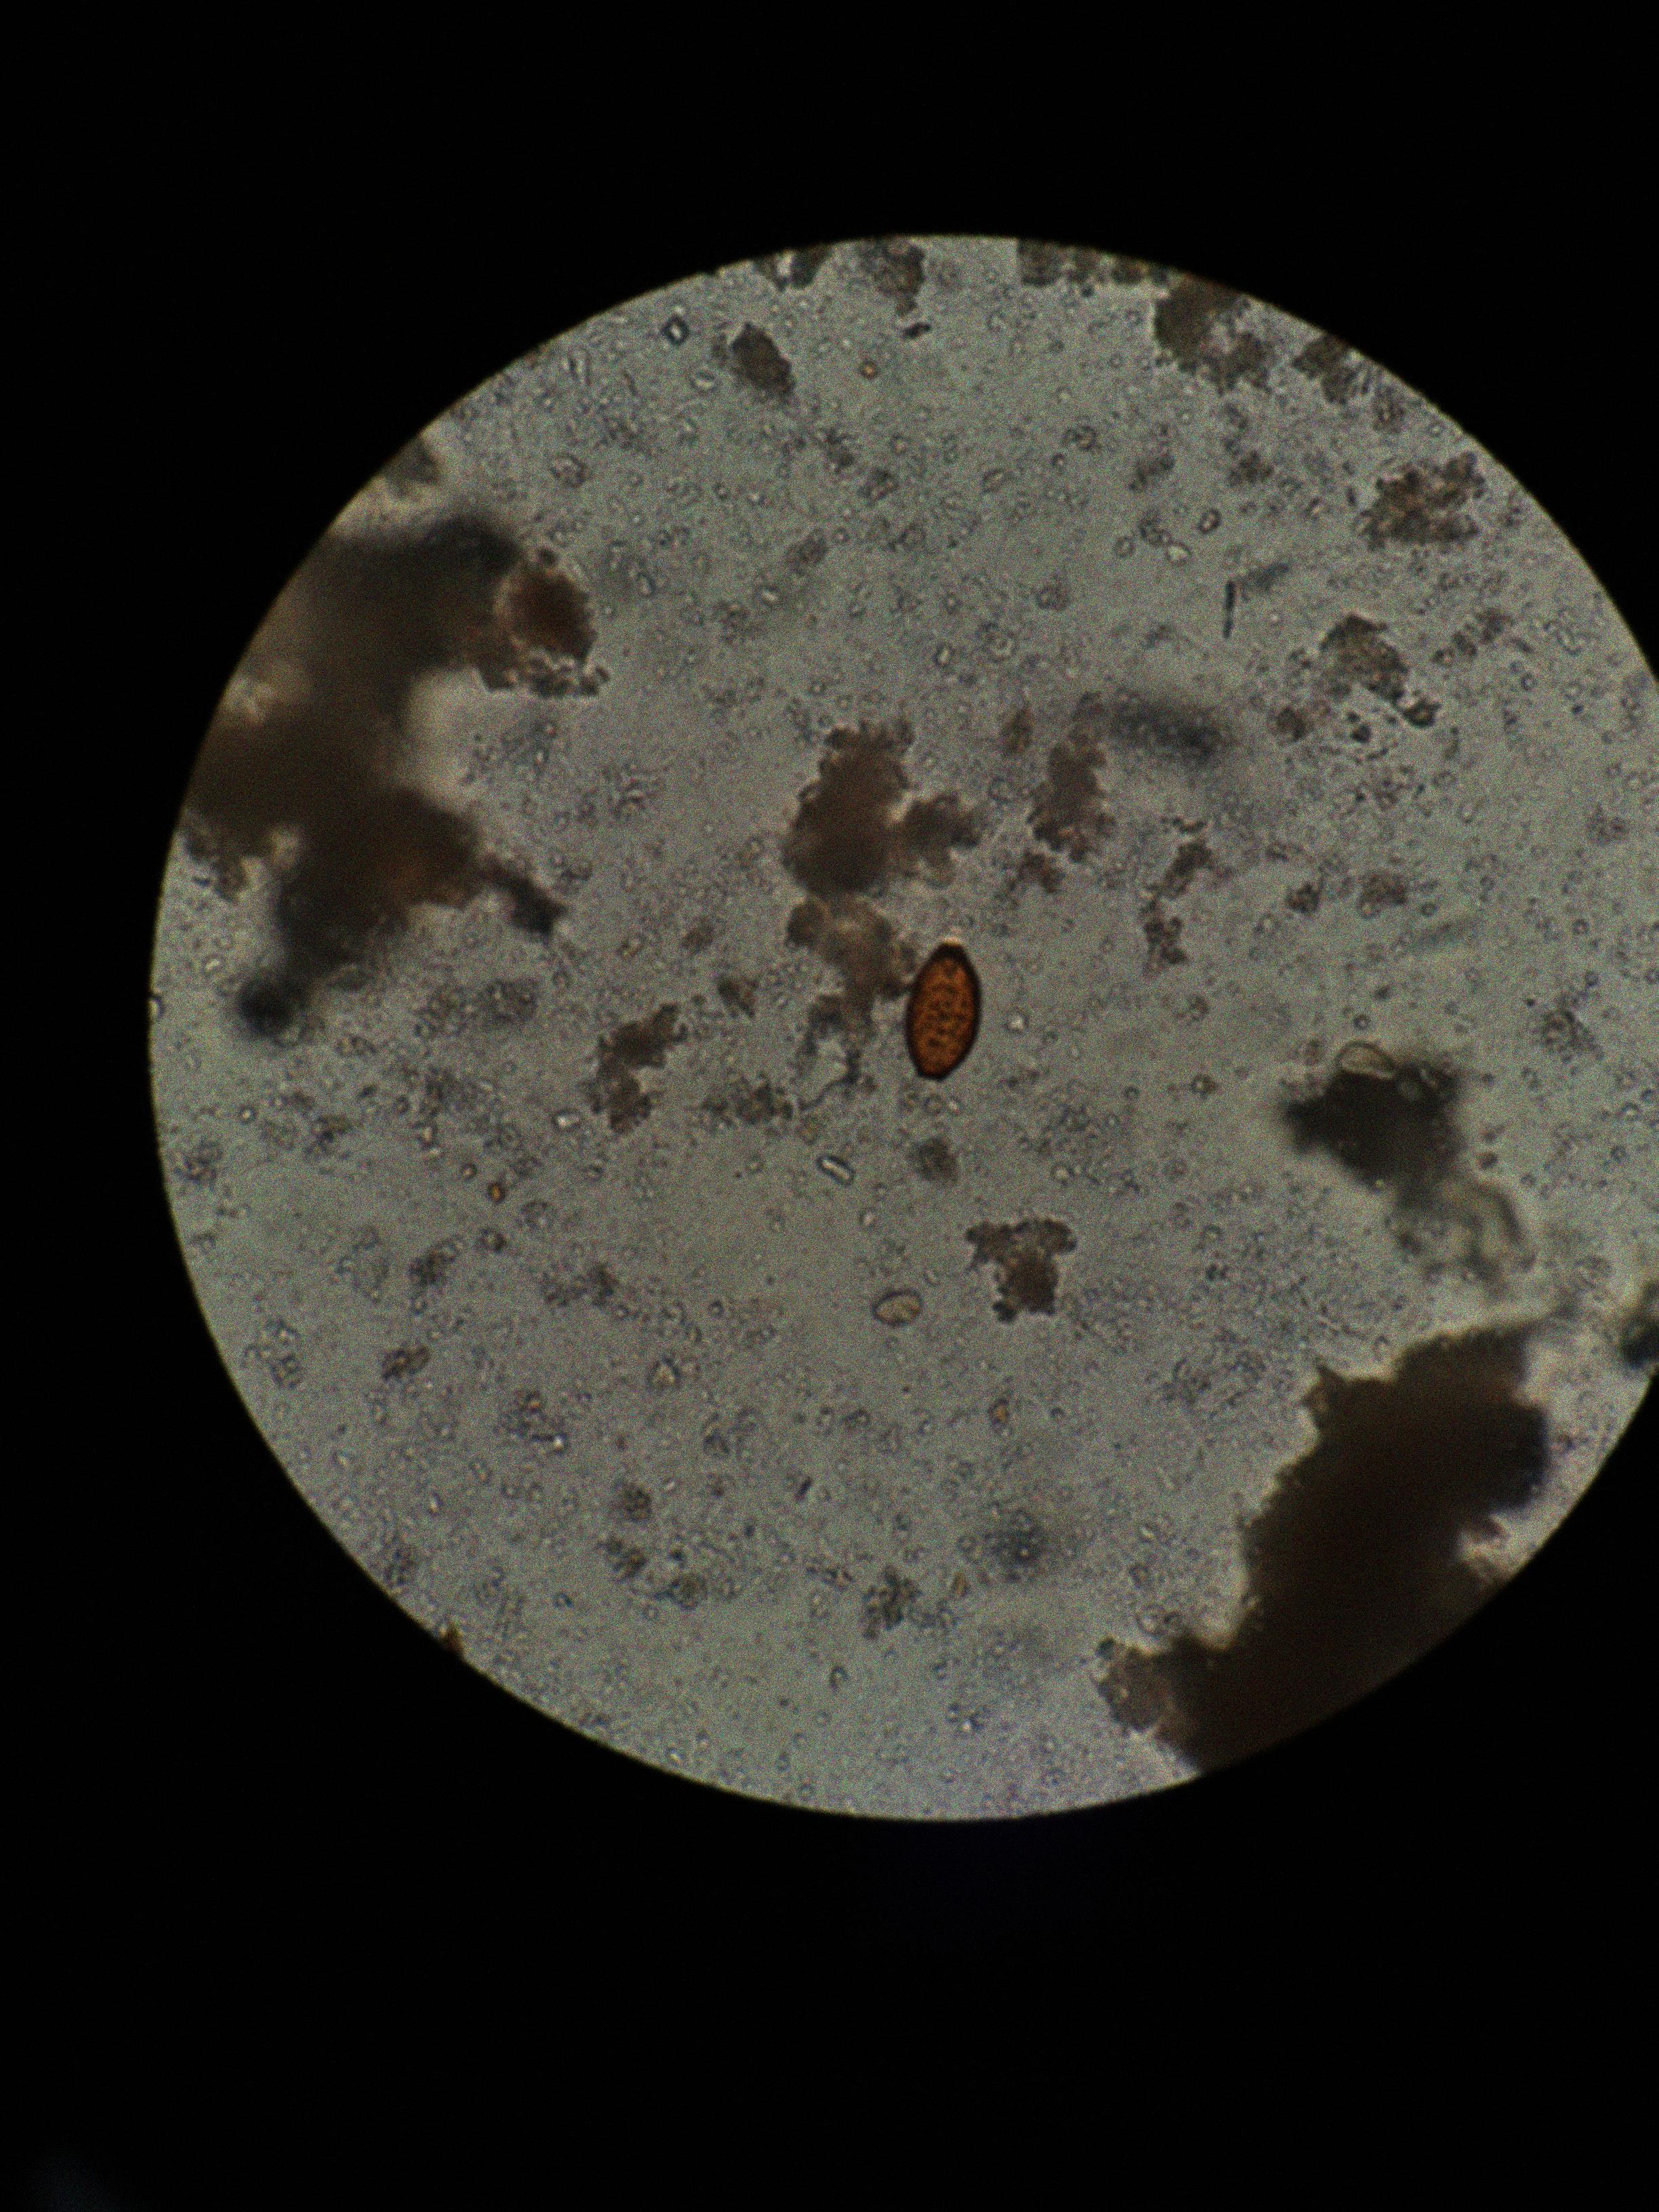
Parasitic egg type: Trichuris trichiura